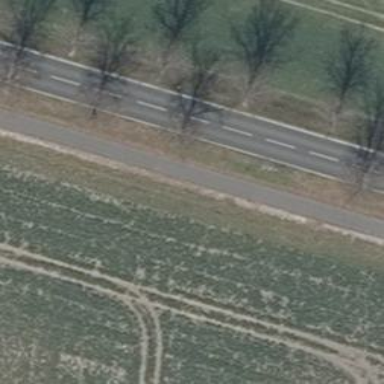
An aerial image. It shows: Row of trees in natural setting.